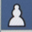
Piece: wP